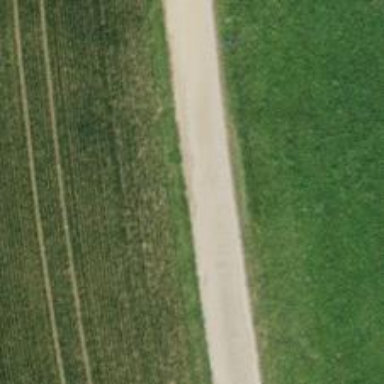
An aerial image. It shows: Well-maintained track road with grade 1 tracktype.